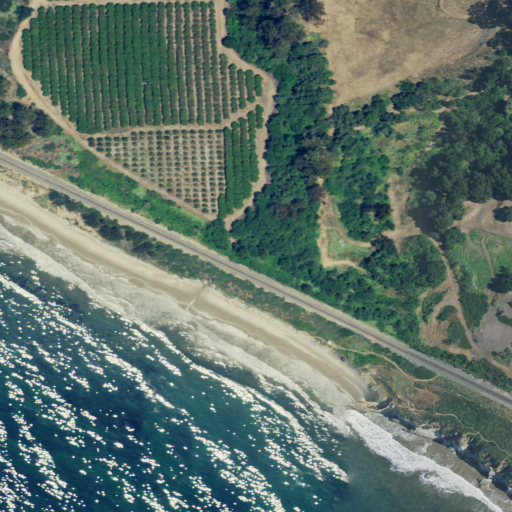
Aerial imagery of valley in California named Las Varas Canyon containing open water, shrub, grassland, evergreen forest, and woody wetlands